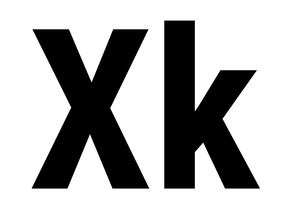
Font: Roboto_Condensed_Bold